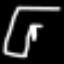
Label: pants